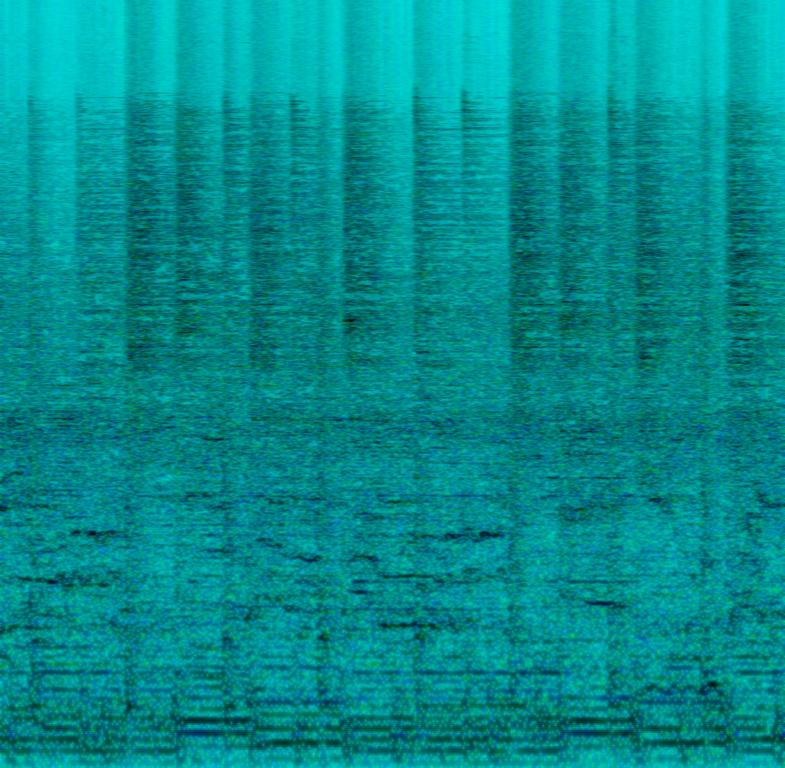
This low quality recording features a male voice singing the main melody. This is accompanied by percussion playing a simple beat. After two bars, the percussion plays only the ride cymbal. A distortion guitar plays power chords and after two bars, lets the last chord ring. The bass plays the root notes of the chords. This song can be played in a Transformers style movie.